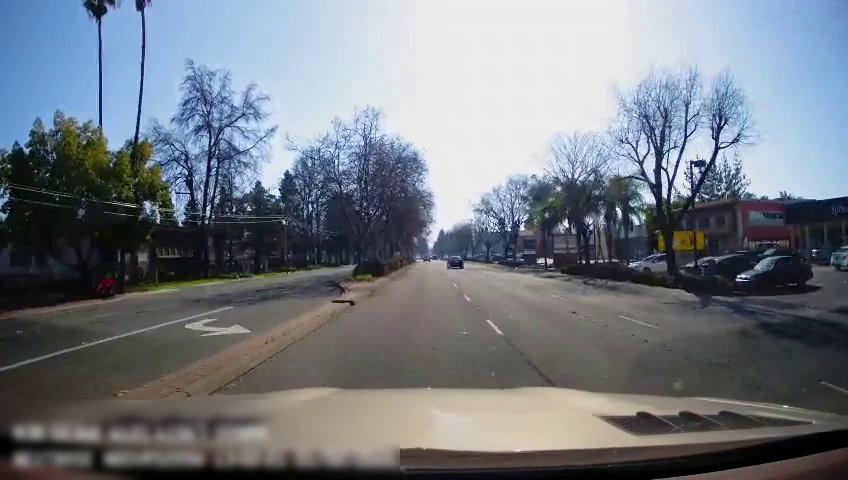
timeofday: Day
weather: Sunny
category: Drivable Space
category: Drivable Space
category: Vehicles | Car
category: Vehicles | Car
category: Vehicles | Car
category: Vehicles | Car
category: Vehicles | Car
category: Vehicles | Car
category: Vehicles | Car
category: Lanes | Opposite Lane
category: Lanes | Current Lane
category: Lanes | Alternate Lane